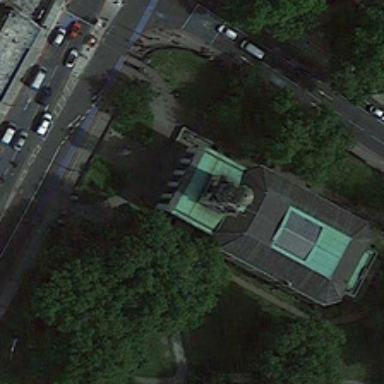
There is a green and grey roof church located at the corner of a junction  decorated with trees and pathways .